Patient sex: F
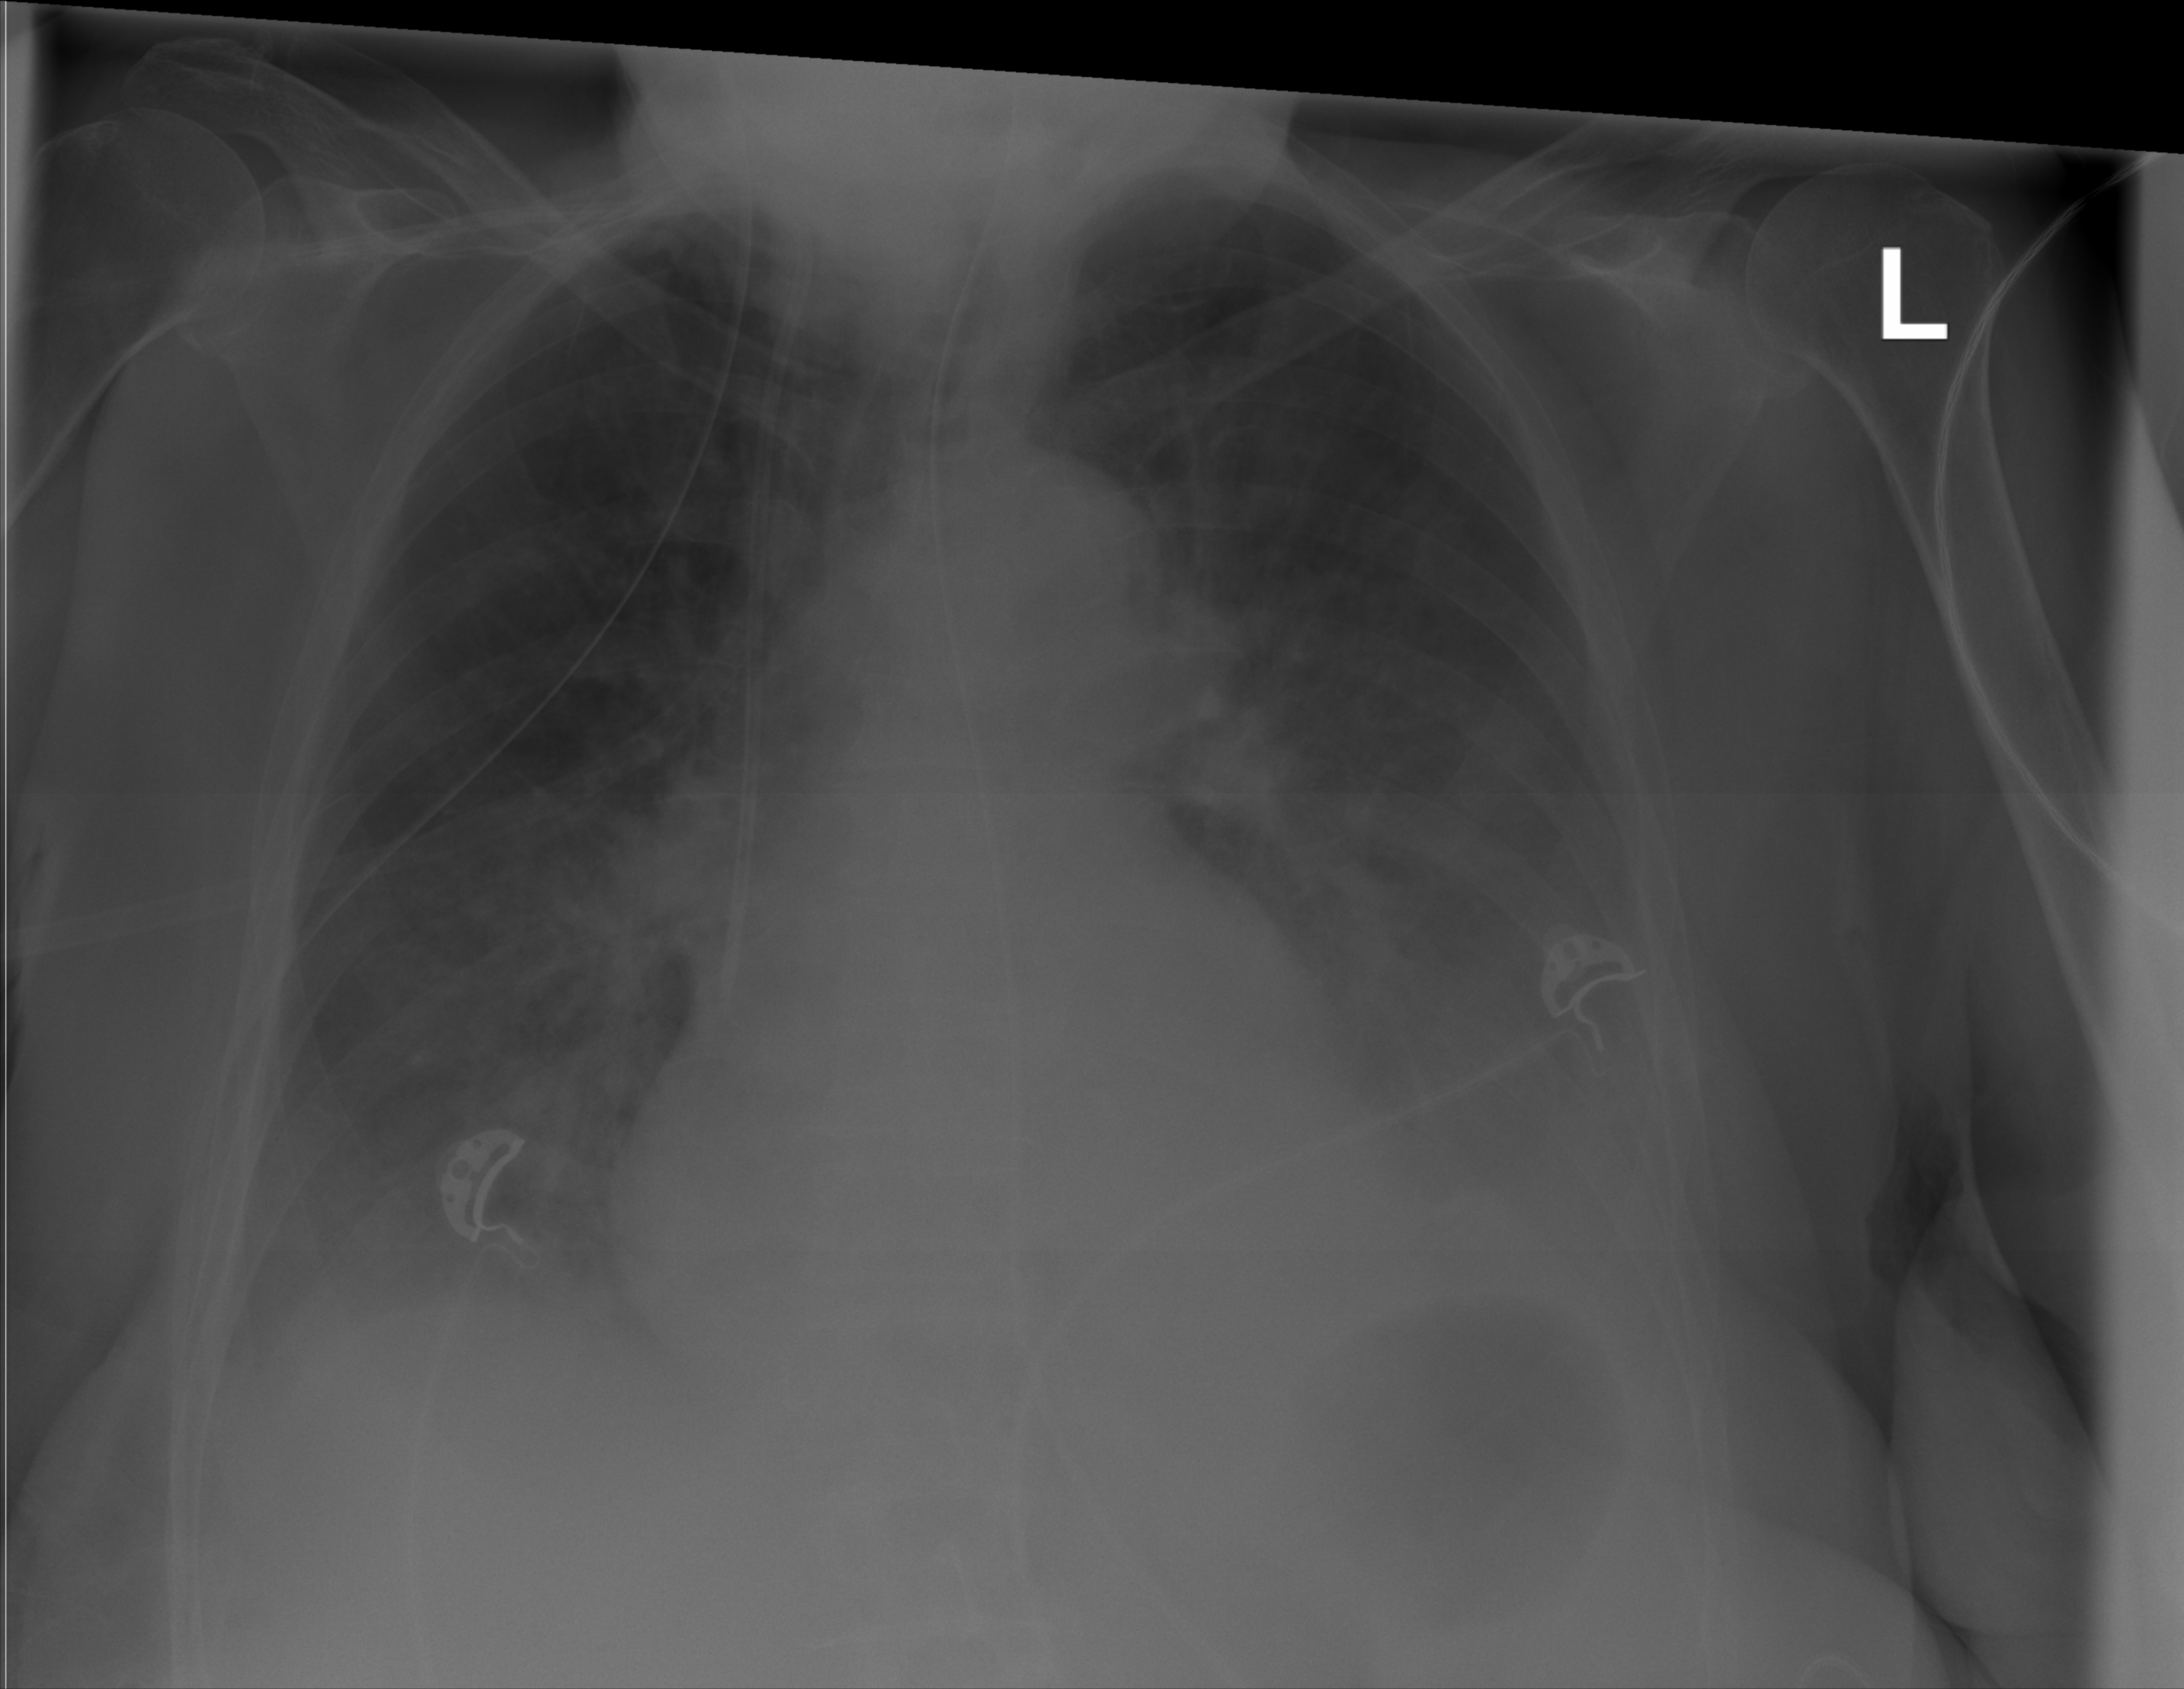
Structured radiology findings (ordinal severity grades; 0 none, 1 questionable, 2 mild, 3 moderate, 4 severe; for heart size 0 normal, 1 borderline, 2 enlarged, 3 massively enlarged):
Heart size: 0
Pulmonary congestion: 2
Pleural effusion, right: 2
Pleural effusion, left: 3
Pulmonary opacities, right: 0
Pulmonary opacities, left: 0
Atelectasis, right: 2
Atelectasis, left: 3